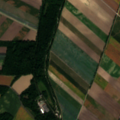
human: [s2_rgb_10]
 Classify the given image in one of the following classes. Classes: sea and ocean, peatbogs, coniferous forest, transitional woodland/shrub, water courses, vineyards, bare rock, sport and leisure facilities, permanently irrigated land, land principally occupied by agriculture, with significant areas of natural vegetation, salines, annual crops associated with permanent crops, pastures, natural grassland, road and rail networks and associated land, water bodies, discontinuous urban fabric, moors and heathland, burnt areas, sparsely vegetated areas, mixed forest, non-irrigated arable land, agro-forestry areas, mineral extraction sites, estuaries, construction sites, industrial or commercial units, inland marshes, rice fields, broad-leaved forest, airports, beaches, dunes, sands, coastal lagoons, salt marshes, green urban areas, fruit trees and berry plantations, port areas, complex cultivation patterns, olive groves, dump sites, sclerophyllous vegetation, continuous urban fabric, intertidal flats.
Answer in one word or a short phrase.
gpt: non-irrigated arable land, land principally occupied by agriculture, with significant areas of natural vegetation, broad-leaved forest